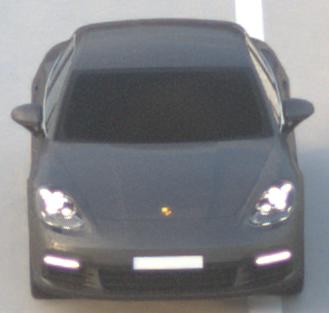
Make: Porsche
Model: Panamera
Detailed model: Panamera (971)
Model produced from: 2016/11
Model produced until: 2018/08
Doors: 5
Color: gray
Road condition: dry road
Daytime: sunrise or sunset
Contrast: low contrast